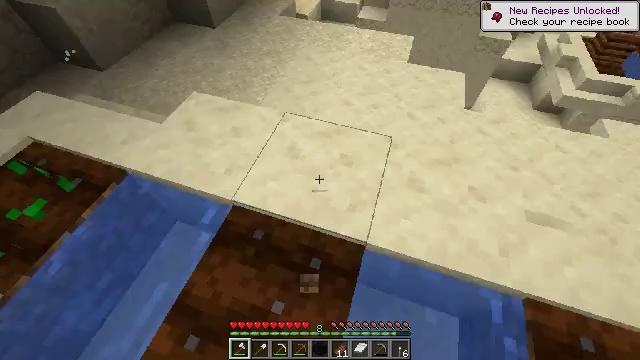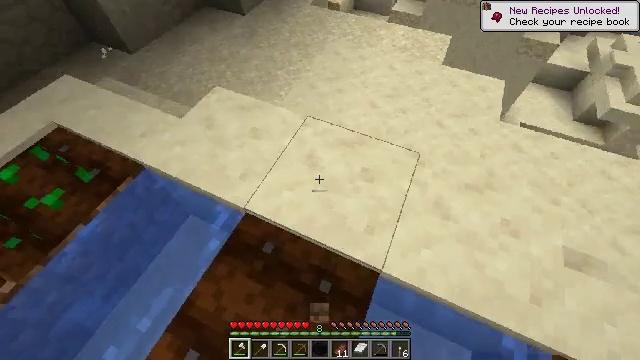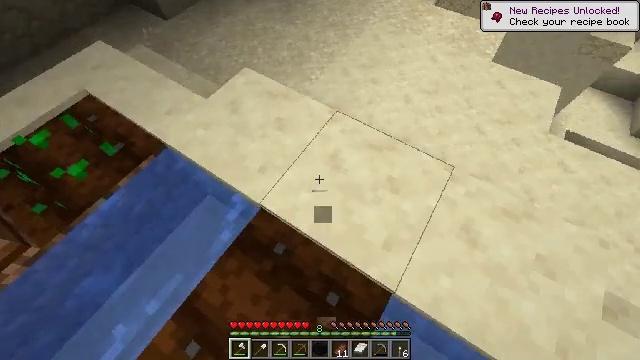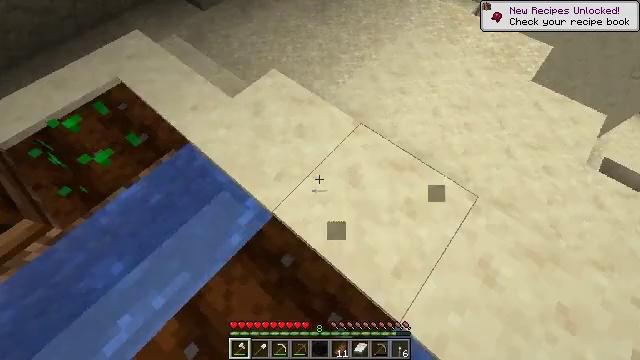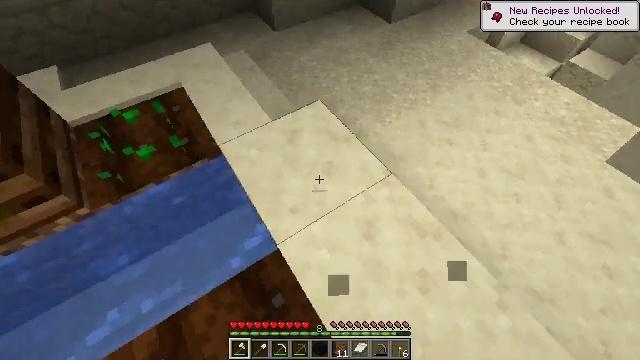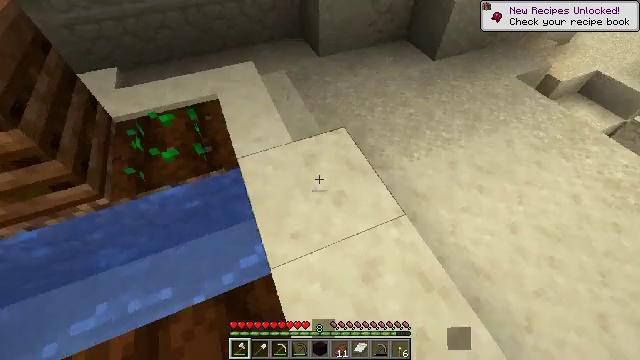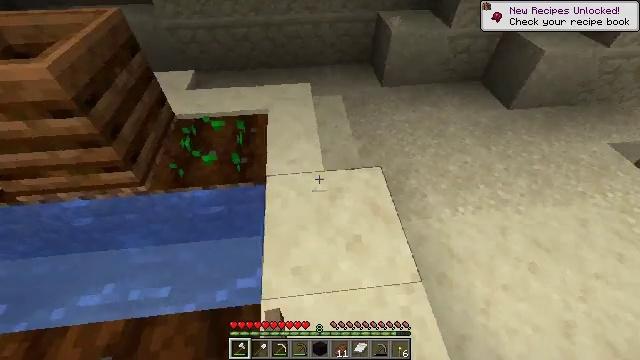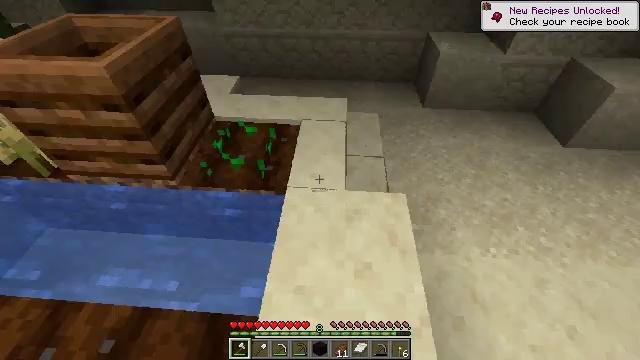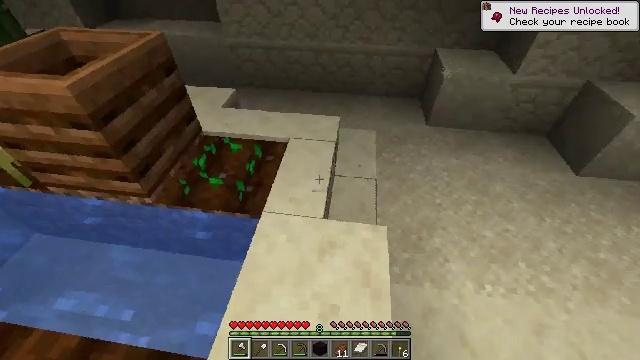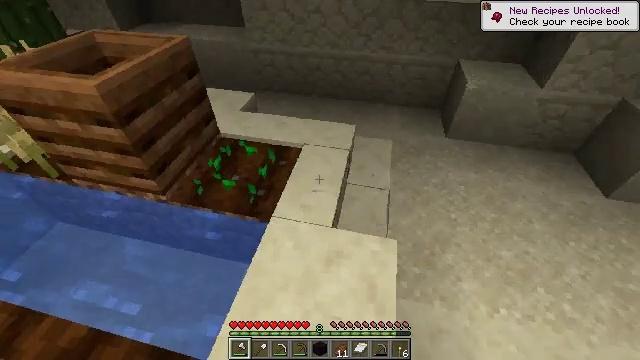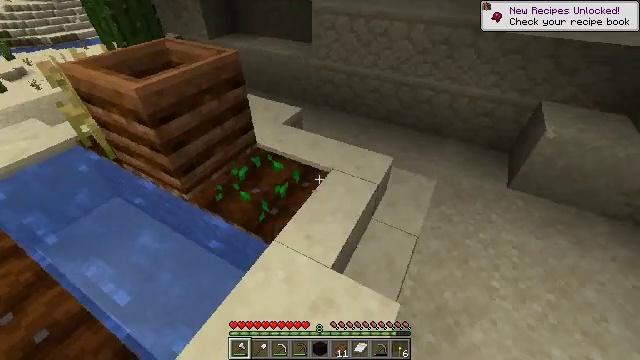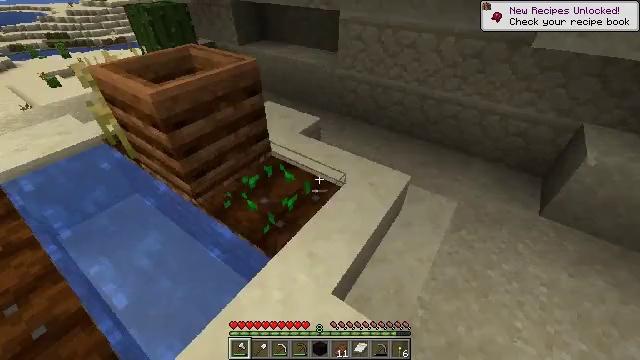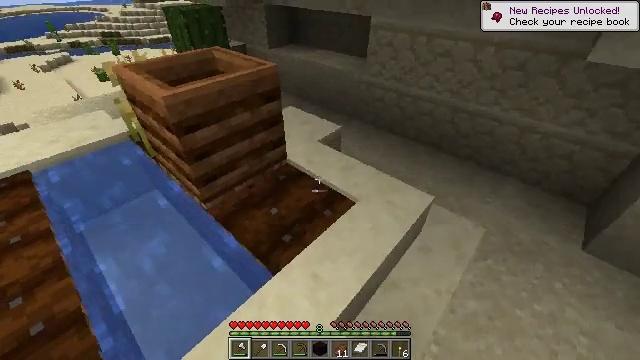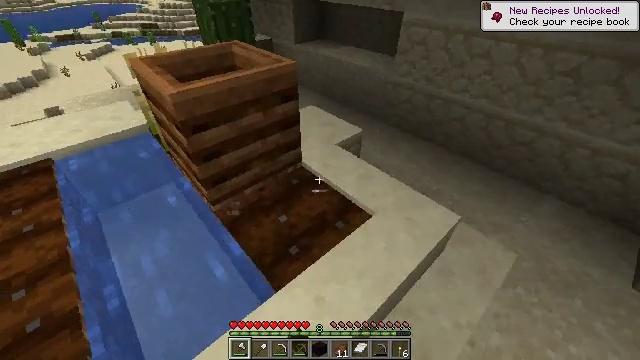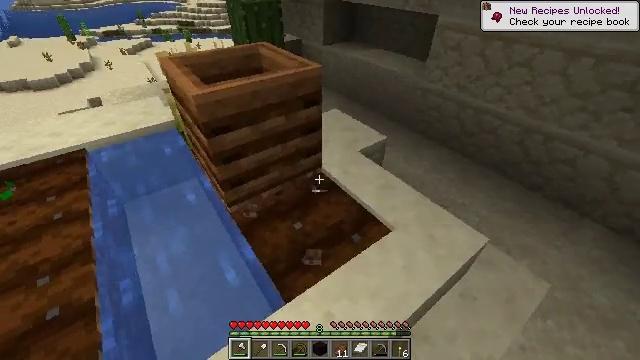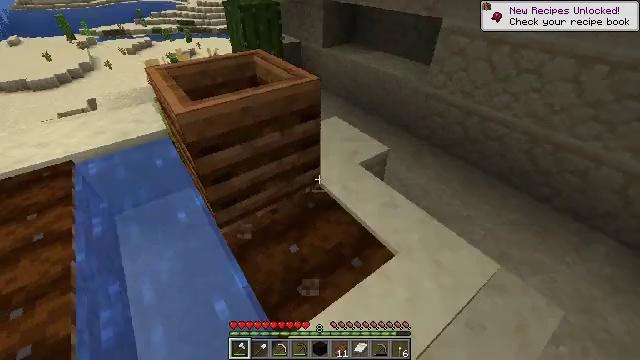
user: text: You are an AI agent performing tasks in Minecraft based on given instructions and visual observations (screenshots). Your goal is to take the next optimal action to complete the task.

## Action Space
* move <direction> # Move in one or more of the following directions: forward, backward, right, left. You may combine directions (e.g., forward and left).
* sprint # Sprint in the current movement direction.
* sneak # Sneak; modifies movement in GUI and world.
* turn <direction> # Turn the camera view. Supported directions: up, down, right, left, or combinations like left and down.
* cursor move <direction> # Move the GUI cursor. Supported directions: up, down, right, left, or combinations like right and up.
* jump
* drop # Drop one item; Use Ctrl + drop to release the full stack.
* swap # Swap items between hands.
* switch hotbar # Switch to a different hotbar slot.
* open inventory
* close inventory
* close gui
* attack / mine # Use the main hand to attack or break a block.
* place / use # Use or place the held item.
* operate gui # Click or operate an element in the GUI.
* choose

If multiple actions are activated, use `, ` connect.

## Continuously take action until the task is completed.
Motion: motion action
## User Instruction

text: Break the mature wheat plants.
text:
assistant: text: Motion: move forward, turn left and down
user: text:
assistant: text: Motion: move forward, turn left and down, attack / mine
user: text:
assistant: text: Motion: move forward, turn left, attack / mine
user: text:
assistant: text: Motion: move right, turn left and up
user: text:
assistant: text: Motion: move forward and move right, turn left and up
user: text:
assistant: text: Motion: move forward and move right, turn left and up
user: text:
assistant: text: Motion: move forward and move right, turn left and up
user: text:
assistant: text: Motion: move forward and move right, turn left and up
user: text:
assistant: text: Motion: move forward and move right, turn left and up
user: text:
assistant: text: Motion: move forward and move right, turn left and up
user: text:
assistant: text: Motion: move forward, turn left and up
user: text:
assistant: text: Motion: move forward, turn left, attack / mine
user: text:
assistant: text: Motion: move forward, turn left, attack / mine
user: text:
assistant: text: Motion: move forward, turn left, attack / mine
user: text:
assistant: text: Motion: move forward
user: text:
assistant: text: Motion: move forward and move left, turn left and down, attack / mine
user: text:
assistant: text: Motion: attack / mine